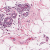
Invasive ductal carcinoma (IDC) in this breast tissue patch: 0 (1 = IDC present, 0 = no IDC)